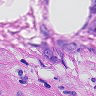
Metastatic tissue present: yes